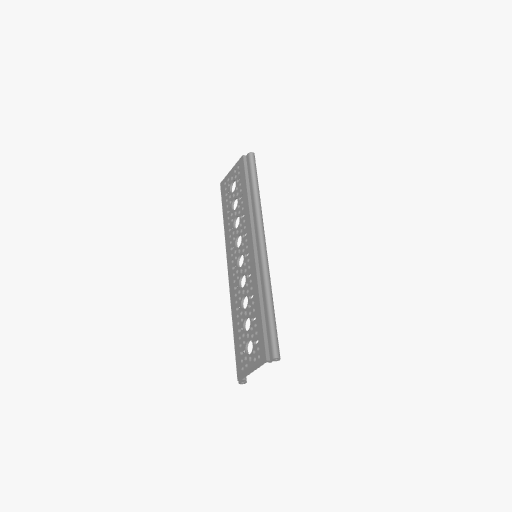
Part: RailChannel9H